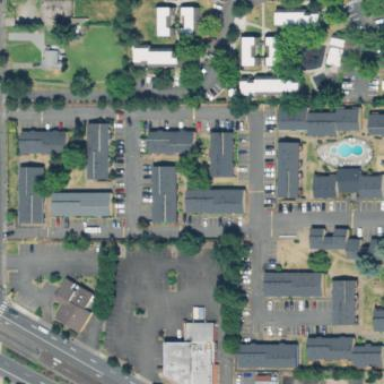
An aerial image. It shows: Residential area with apartments.